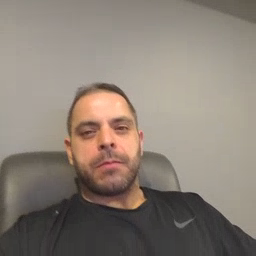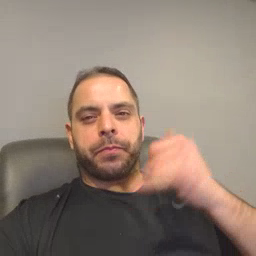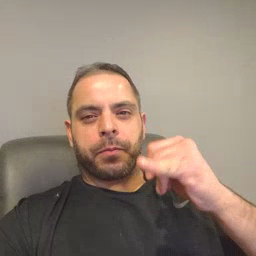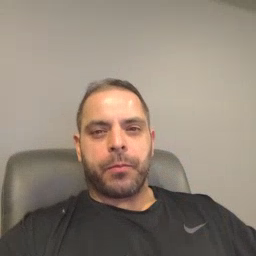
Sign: yellow